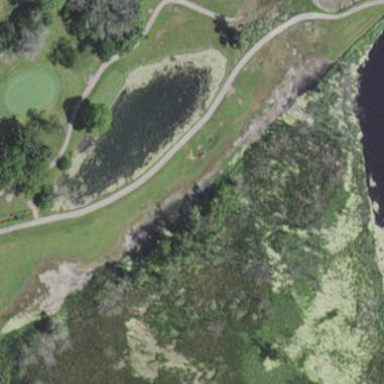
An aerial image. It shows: Picturesque scene of golf course with lateral water hazard.